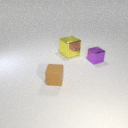
small brown rubber cube to the left of small purple metal cube